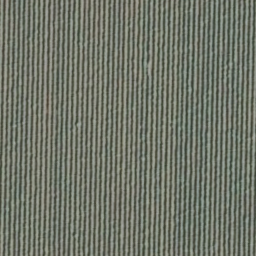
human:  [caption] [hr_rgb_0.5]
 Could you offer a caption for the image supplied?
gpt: It is a piece of farmland .

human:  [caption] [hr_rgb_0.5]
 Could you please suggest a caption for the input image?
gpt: It is a piece of cropland .

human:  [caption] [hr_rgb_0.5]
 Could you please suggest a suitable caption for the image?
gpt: There is a piece of farmland .

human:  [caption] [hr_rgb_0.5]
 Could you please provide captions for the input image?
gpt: There is a piece of cropland .

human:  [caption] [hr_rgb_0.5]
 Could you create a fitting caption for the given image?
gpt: Here is a piece of farmland .